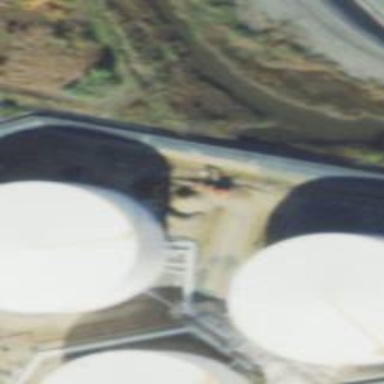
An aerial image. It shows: Storage tank which is man-made and housed in building.